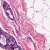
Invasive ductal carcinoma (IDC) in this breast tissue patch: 0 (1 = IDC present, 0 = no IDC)